Field crop: maize
Growth stage: 1
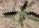
Species: atriplex